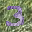
Label: 3